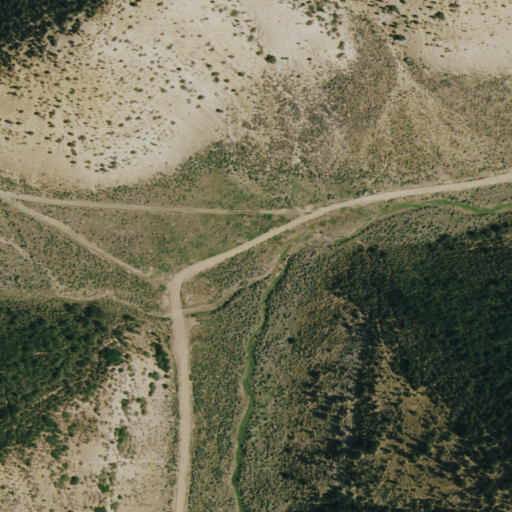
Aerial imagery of valley in Colorado named Cutoff Gulch containing shrub, evergreen forest, and deciduous forest